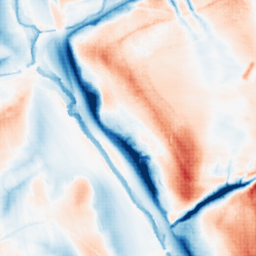
Category: classical
Decomposition family: gaussian_anisotropic
Decomposition parameters: sigma_x: 20
sigma_y: 5
Upsampling method: sinc_blackman
Upsampling parameters: scale: 8
kernel_size: 16
Upsampling scale: 8